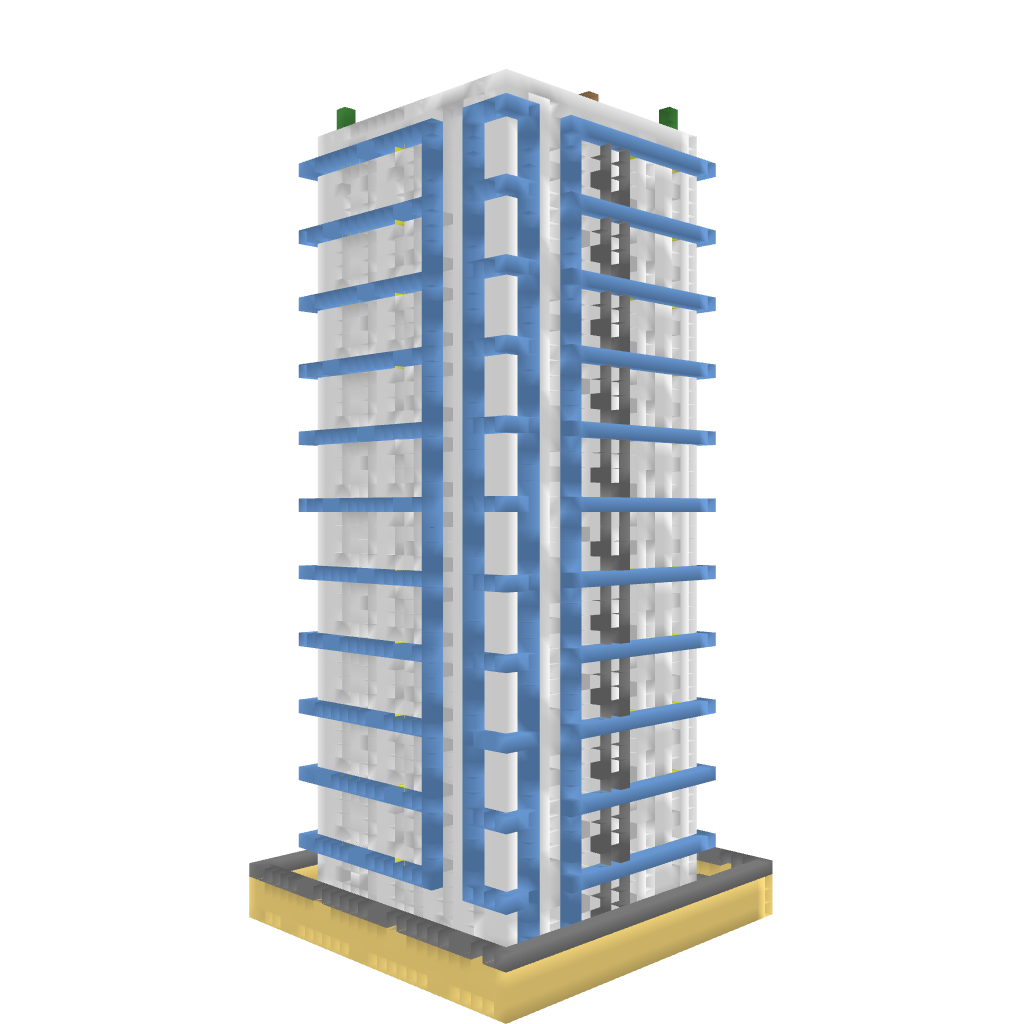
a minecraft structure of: Modern Residential Skyscraper high quality